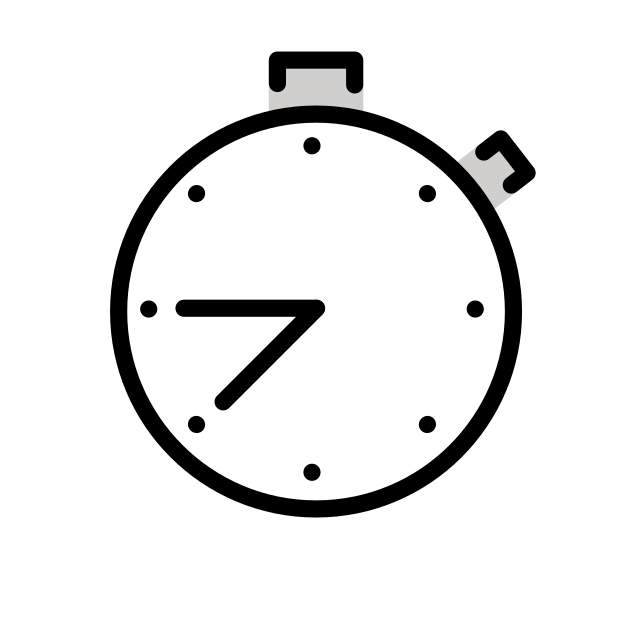
stopwatch